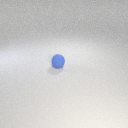
small blue rubber sphere